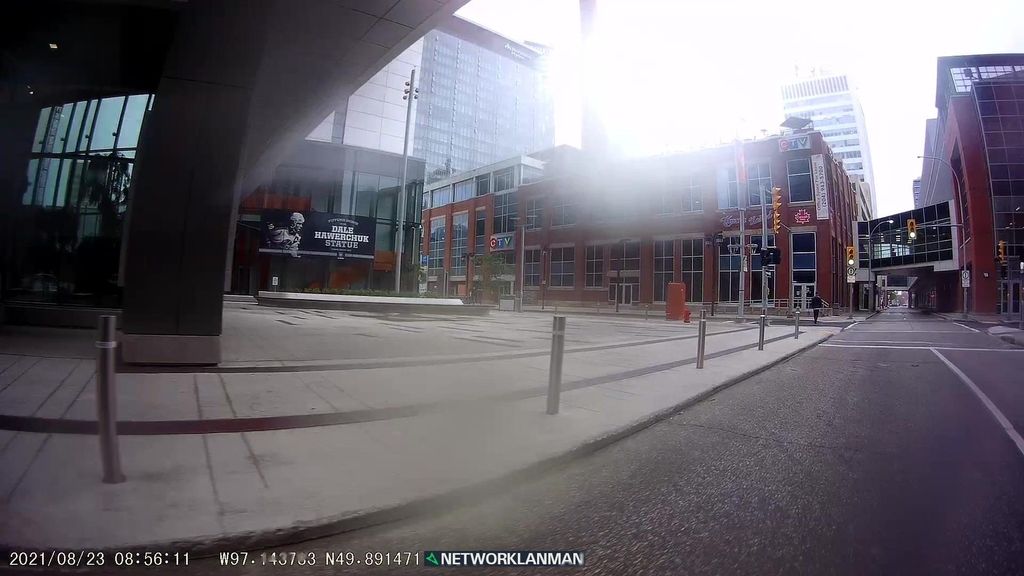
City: winnipeg